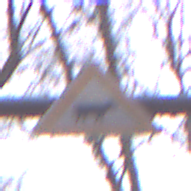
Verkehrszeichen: ViehtriebLinks
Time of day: Midday
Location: Outdoor (Nature)
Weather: Overcast
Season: Autumn
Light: Natural